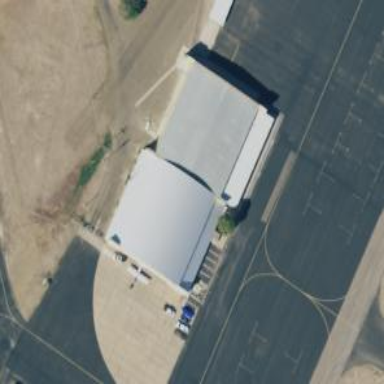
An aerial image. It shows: Hangar building.